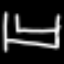
Label: bed